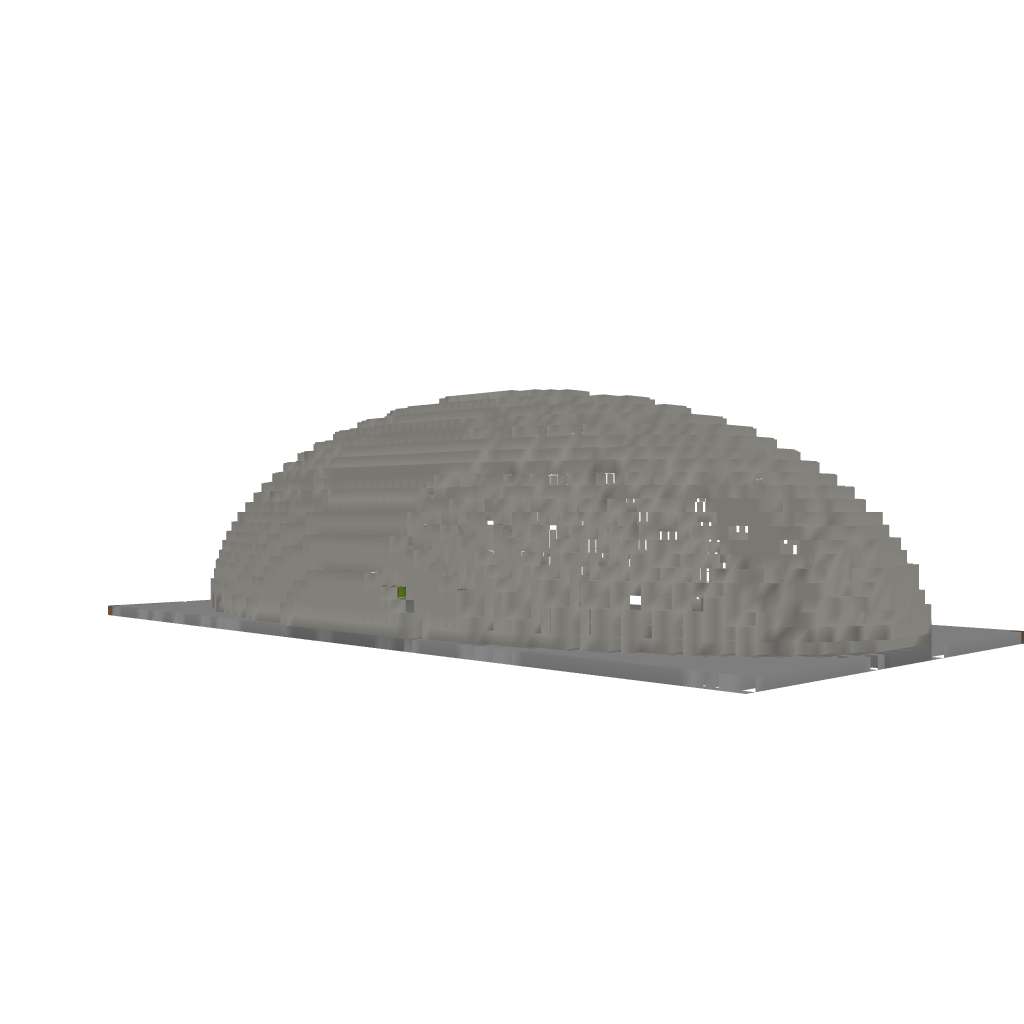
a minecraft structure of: Elliptical BioSphere